Question: How can I force these these Bootstrap badge buttons to have the same width?
The 'width:100px' doesn't have any effect:

<URL>
'''
<div style="width:100px" title="new flashcards" class="label label-danger label-as-badge" >0</div>
<div style="width:100px" title="flashcards you have taken before" class="label label-warning label-as-badge">11</div>
<div style="width:100px" title="flashcards you have to wait on before you take again" class="label label-default label-as-badge">222</div>
<div style="width:100px" title="flashcards you've learned" class="label label-success label-as-badge">3333</div>
'''
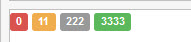
Answer: By default Bootstrap sets '.label' elements to instead of as a block-level element. Inline elements can't have fixed dimensions as they're fluid. Block-level elements can, but don't sit nicely in a line of text (as you'd expect a label to).
The happy medium is to display labels as an , like so:
'''
<div style="display:inline-block; width:100px"
class="label label-danger label-as-badge">0</div>
'''
There are <URL> for this technique but its becoming decreasingly relevant to users out there.